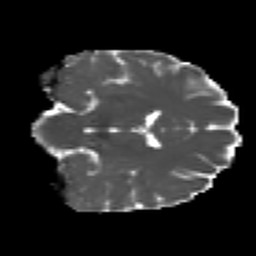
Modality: MD
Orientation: coronal
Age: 26
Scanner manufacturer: siemens
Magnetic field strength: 3 T
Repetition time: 4.52 s
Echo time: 0.084 s